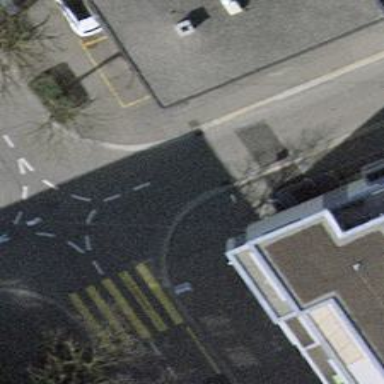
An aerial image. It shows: Asphalt sidewalk.